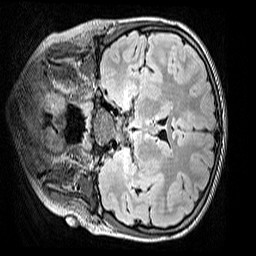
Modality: FLAIR
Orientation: coronal
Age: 9
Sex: male
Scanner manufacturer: siemens
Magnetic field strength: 3 T
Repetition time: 5 s
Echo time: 0.388 s